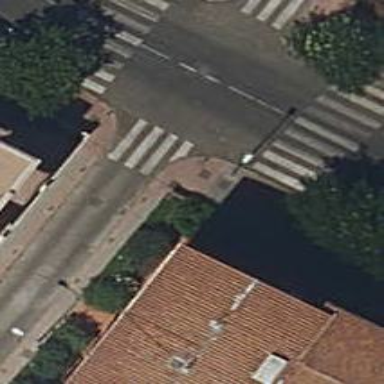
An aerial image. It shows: Marked asphalt footway with crossing markings.